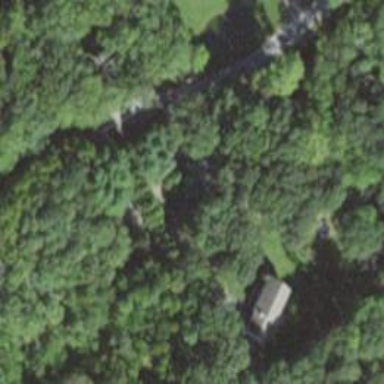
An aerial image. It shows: Residential driveway.